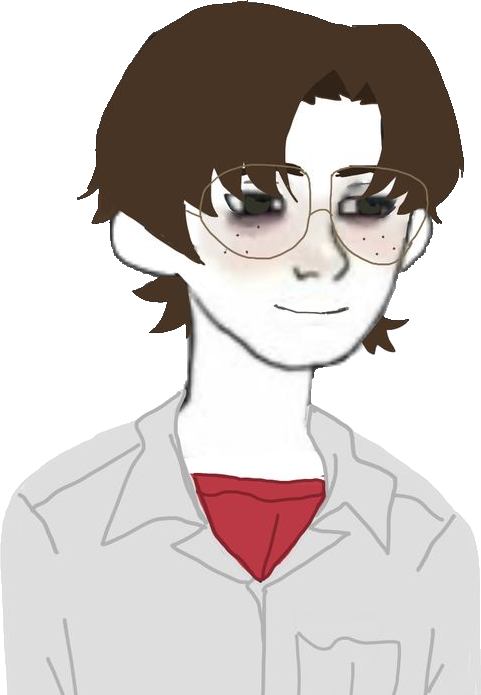
Label: 5_Twinkjak